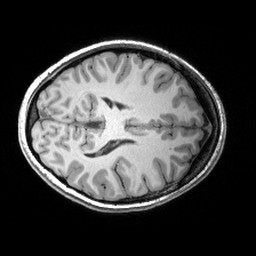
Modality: T1w
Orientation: axial
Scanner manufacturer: siemens
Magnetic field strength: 3 T
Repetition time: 2.53 s
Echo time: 0.00299 s